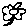
Label: flower